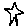
Label: star